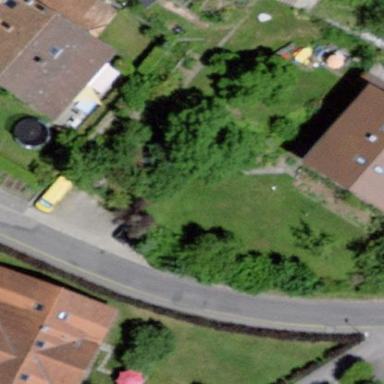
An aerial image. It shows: Garage.